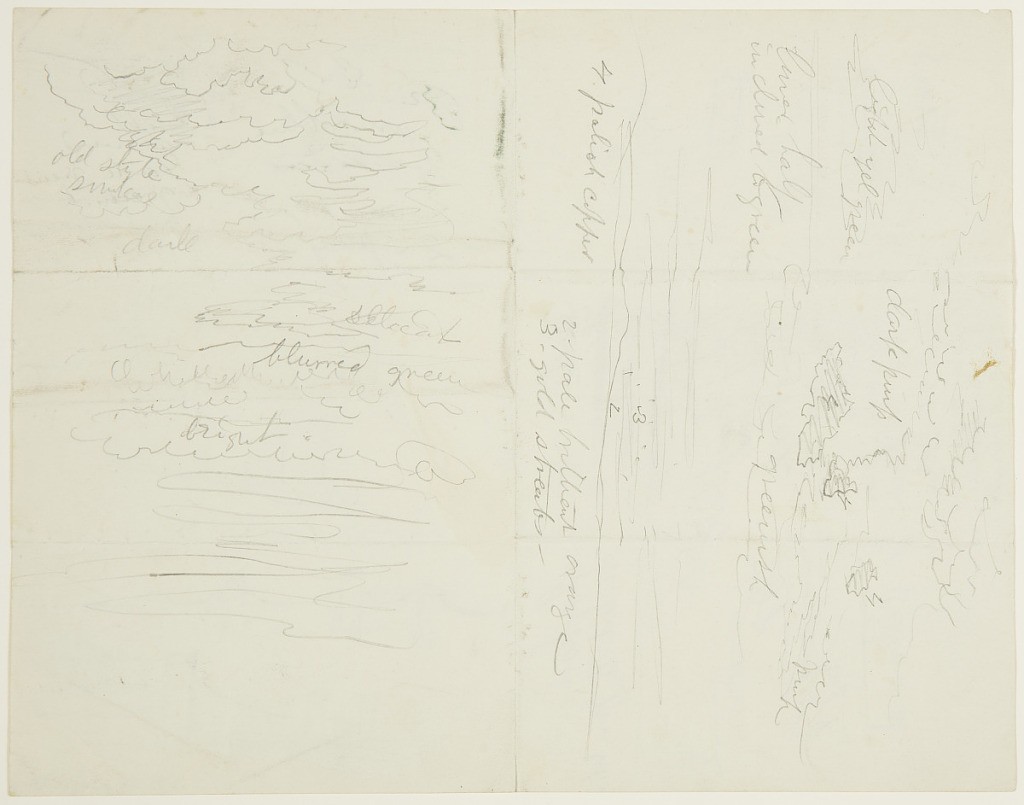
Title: Cloud Sketches
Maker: Frederic Edwin Church, American, 1826–1900
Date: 1875–1880
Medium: Graphite on white wove paper
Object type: Drawing
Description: Atmosphere sketches showing two views of cloudy skies. At left, several bands of loosely rendered, puffy clouds are stacked on top of each other. At right and oriented to the right, a view of puffy and wispy clouds above a mountainous landscape at sunset is included. A large mountain is visible on the horizon beside a dotted arch that likely represents the sun's twilight glow.

Verso: Architecture and atmosphere sketches showing three views of rooftops, windows, and a suspension bridge with two views of cloud-filled skies, viewed in and around New York City. At upper left, possibly two windows or two doors are hastily rendered. At center right, three rooftops with chimneys are loosely drawn. Finally, at lower right, two views of a suspension bridge under construction--very likely the Brooklyn Bridge--are included. In the uppermost view, four towers are shown with suspension lines between them and, at below it, one side of the bridge with complete suspension lines is visible.